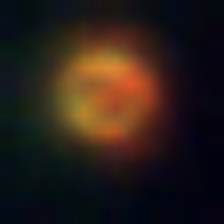
Taxon: NanoPlankton
Group: Other